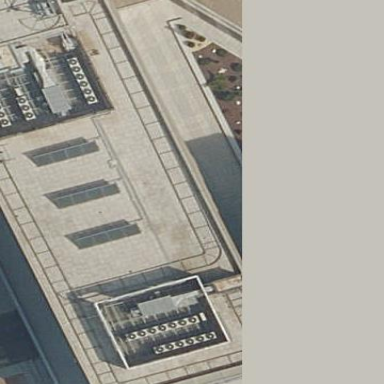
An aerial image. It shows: Office building.